Question: I am working on java application.I have two frames in application.I want to reflect data entered in one frame into another frame run time.

As shown in above window when I press submit button in supplier window combobox in puchase window should get updated immediately.
What necessary changes should I make?
here is my code of frame1 to store data in database :
'''
public void btnSubmitAction(ActionEvent e){
String custId,custNm;
if(txtSupplierID.getText().equals("") || txtSupplierName.getText().equals("") )
{
System.out.println("Please enter valid information!!!!!!!");
}
else
{
try{
setConnectin();
String str = "Insert into SupplierMasterTable values(?,?)";
pstmt = conn.prepareStatement(str);
pstmt.setString(1,txtSupplierID.getText());
pstmt.setString(2, txtSupplierName.getText());
int x = pstmt.executeUpdate();
System.out.println("Supplier registered successfully");
txtSupplierID.setText("");
txtSupplierName.setText("");
conn.close();
}catch(Exception e1){
e1.printStackTrace();
}
}
}
'''
And here is my code of frame2 to get data from database :
'''
JComboBox comboBoxVenderName = new JComboBox();
comboBoxVenderName.setFont(new Font("Times New Roman", Font.PLAIN, 15));
comboBoxVenderName.setBounds(144, 88, 137, 21);
panel.add(comboBoxVenderName);
try{
setConnectin();
String str = "select * from SupplierMasterTable";
stmt = conn.createStatement();
rs = stmt.executeQuery(str);
while(rs.next())
{
comboBoxVenderName.addItem(rs.getString("Supplier_Name"));
}
conn.close();
}catch(Exception e2){
e2.printStackTrace();
}
'''
I have gone through following links but does not get the feasible solution :
<URL>
<URL>
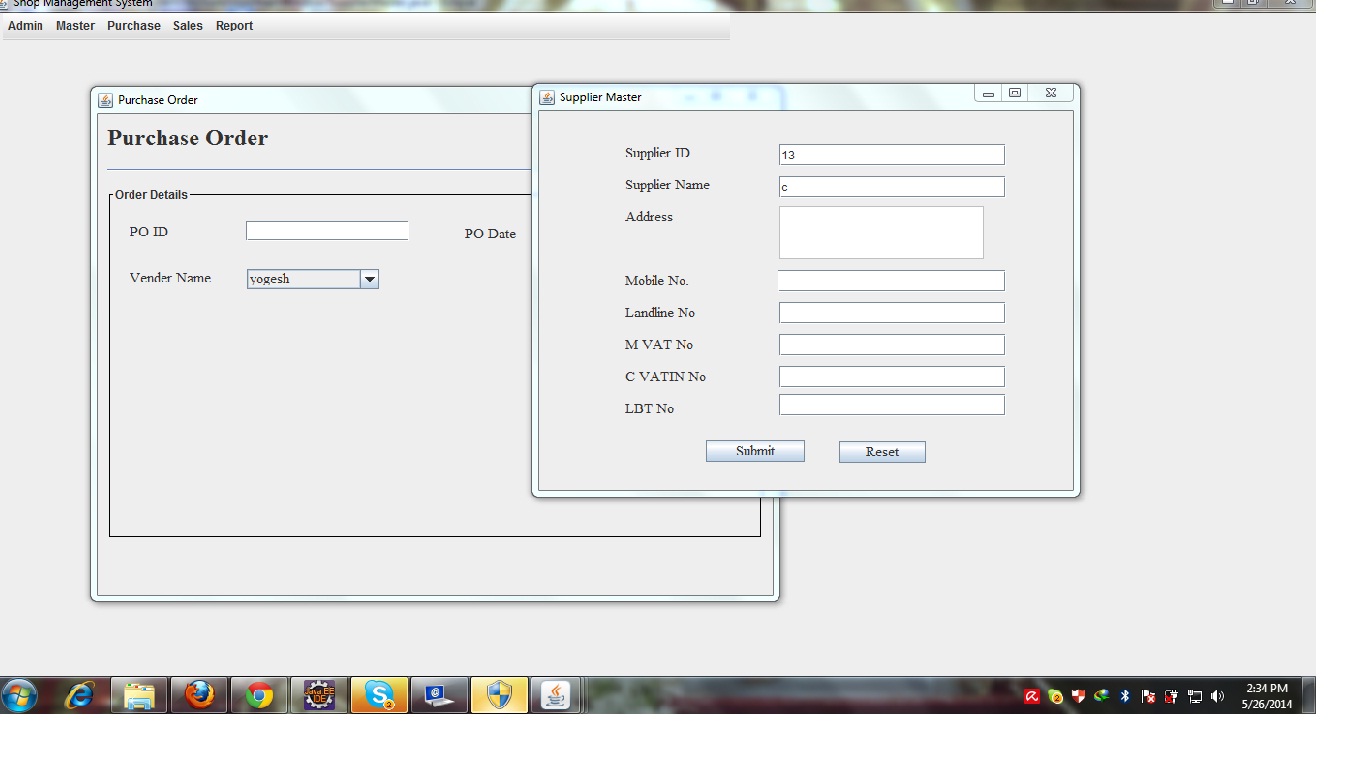
Answer: > JComboBox comboBoxVenderName = new JComboBox();
Don't create a new combo box when you want to refresh the data.
Instead you should create a new DefaultComboBoxModel and add the data to the model. Then you update the data in the existing combo box by using:
'''
comboBox.setModel( the updated model );
'''
Also, don't use a null layout!!! You should not be using the setBounds() method. Swing was designed to be used with layout managers.